RGB frame:
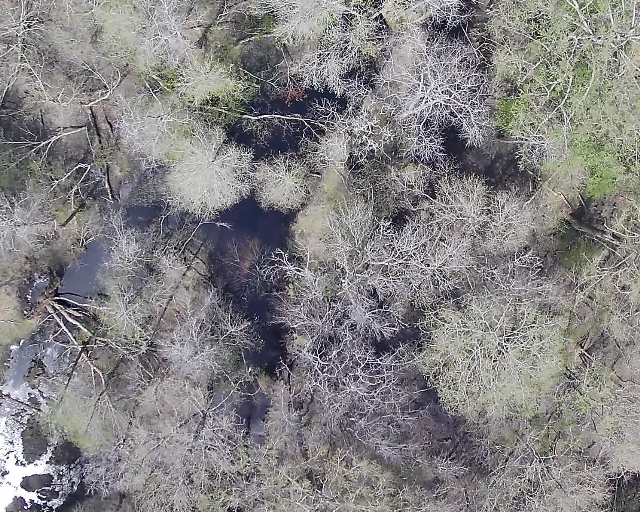
Thermal frame:
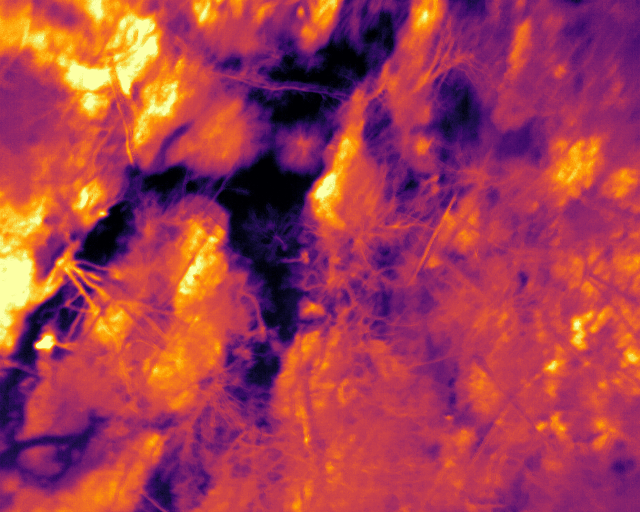
Captured: 2026-02-26 03:45:59
Pixels at or above 80 °C: 0 (fraction of frame: 0)